Question: Working on my Major project for software design and development and have run into the hurdle that when using pygame.gfxdraw.aacircle to draw big circles, the output goes screwy as seen here

the window in the picture is showing a section of a circle with a radius of size 1561
if no-one can suggest a fix or alternate way of drawing aa circles i will probably just use the regular circle function as it doesn't look to bad at sch a large radius.
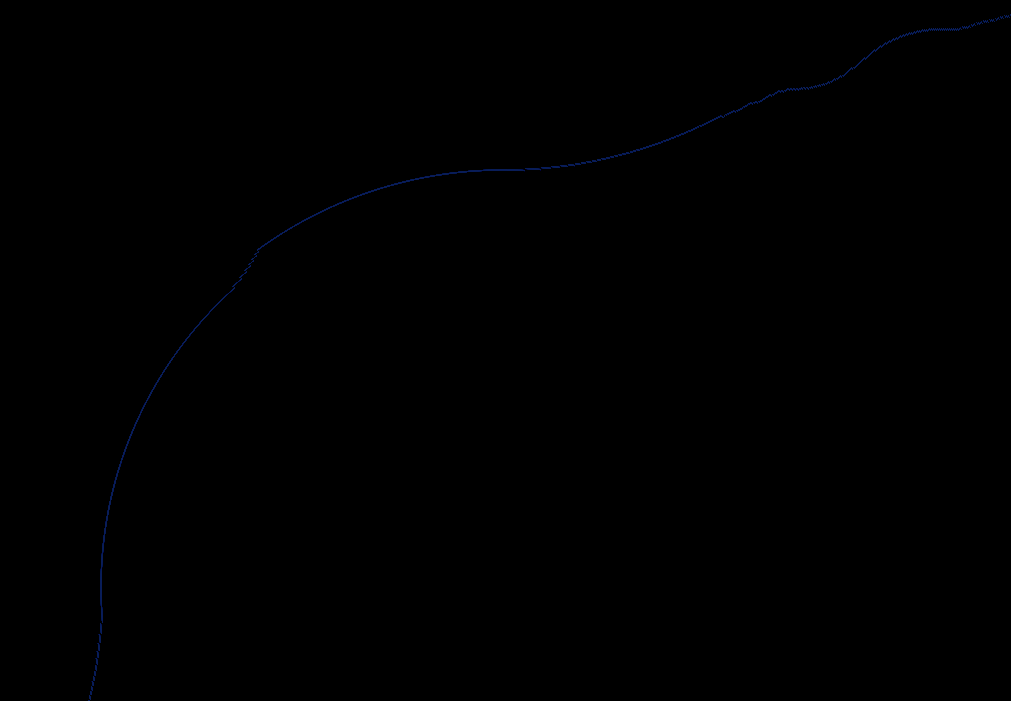
Answer: I would suggest not to use pygame.gfxdraw, since it is clearly marked as experimental.
From the documentation:
> EXPERIMENTAL!: meaning this api may change, or dissapear in later
pygame releases. If you use this, your
code will break with the next pygame
release.
Just stick with the regular circle function.
Maybe you should open a bugreport on <URL> or the pygame mailinglist.